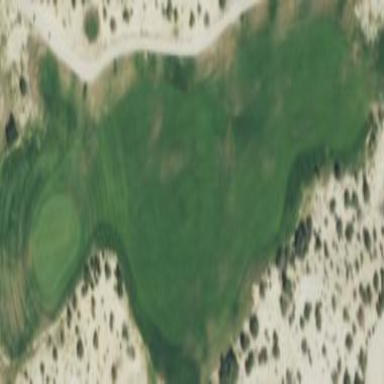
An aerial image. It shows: Scenic golf fairway.